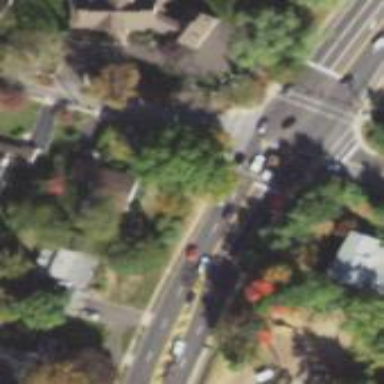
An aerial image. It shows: Marked crossing on footway.